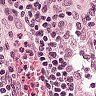
Metastatic tissue present: no